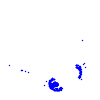
Particle: electron